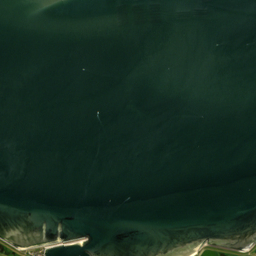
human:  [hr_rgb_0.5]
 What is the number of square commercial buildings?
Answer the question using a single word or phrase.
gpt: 0

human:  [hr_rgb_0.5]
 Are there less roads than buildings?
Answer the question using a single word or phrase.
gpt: no

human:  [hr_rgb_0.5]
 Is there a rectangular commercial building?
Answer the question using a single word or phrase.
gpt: no

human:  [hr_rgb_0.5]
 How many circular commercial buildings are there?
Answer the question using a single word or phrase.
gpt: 0

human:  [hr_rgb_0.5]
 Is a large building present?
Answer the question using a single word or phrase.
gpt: no

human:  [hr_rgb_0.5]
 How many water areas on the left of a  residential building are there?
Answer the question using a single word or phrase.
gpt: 1

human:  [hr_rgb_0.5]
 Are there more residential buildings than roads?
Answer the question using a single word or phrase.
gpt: no

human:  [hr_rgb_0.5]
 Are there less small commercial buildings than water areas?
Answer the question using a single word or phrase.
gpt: yes

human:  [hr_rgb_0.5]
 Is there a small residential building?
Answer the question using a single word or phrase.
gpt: yes

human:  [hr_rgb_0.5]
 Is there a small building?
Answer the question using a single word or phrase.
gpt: yes

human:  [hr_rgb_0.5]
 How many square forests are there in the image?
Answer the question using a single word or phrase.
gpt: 0

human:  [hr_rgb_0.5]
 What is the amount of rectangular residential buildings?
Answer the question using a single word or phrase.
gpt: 6

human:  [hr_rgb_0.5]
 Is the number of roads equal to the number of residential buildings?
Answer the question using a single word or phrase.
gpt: no

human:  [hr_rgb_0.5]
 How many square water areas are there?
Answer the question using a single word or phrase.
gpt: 0

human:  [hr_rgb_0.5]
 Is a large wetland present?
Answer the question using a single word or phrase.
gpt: yes

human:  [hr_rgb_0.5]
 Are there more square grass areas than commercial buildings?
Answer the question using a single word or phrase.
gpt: no

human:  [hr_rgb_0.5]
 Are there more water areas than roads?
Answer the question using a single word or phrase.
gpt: no

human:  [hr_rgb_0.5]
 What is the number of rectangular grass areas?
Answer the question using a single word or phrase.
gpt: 0

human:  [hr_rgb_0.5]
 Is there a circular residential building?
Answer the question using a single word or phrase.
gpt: no

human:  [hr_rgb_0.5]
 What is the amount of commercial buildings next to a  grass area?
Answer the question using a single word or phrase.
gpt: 0

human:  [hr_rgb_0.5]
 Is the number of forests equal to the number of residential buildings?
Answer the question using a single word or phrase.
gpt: no

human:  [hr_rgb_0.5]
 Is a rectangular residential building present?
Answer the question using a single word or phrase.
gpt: yes

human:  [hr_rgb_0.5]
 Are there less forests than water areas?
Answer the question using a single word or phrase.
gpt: yes

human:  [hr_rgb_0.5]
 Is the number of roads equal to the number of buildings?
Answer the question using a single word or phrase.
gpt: no

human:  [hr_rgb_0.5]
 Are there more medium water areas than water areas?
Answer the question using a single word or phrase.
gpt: no

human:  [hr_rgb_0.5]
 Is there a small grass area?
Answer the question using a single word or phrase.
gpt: yes

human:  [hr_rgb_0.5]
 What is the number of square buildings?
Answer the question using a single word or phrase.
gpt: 0

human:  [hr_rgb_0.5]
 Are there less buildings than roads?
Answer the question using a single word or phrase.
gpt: yes

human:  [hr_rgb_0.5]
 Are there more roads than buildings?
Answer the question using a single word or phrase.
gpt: yes

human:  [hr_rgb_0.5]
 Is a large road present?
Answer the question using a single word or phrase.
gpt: no

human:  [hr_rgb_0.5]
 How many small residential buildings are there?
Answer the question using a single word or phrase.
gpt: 17

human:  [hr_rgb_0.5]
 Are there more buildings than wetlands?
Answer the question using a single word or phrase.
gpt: yes

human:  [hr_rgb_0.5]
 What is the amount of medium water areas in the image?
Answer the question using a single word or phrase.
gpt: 0

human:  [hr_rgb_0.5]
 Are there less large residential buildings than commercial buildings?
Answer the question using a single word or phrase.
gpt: no

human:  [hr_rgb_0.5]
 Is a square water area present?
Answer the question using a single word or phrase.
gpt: no

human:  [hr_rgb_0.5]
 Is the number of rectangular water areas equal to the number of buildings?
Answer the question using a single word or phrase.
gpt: no